Field crop: maize
Growth stage: 2
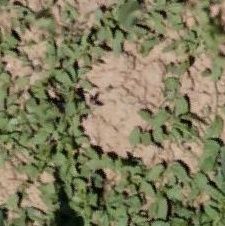
Species: convolvulus